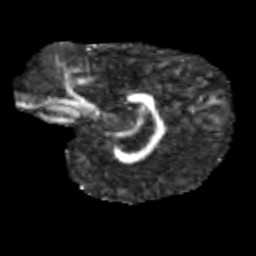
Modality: FA
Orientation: sagittal
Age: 11
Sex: male
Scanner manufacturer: siemens
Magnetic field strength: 3 T
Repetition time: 3.8 s
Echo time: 0.07 s